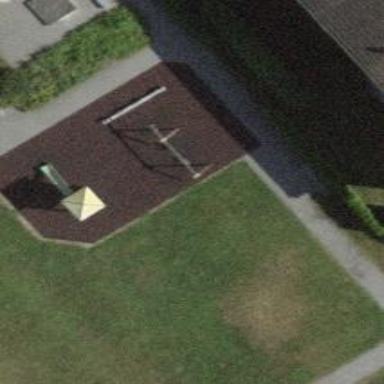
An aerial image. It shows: Playground featuring swings.